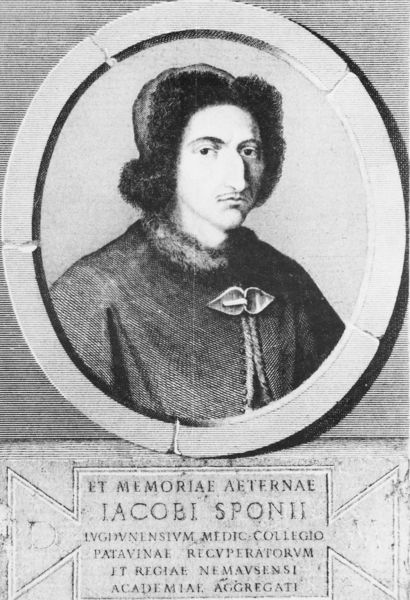
Titel: Jacob Spon
Institution: Lyon, Bibliothek Municipale
Schlagwörter: gemälde, mann, umhang, weiß, ausschnitt, haar, hut, nase, schwarz, zeichnung, blick, haube, jung, kappe, mütze, schnurrbart, augen, gesicht, kragen, pelz, rahmen, tod, tot, hals, portrait, porträt, gewand, haare, kutte, mantel, brosche, brustbild, kinn, oval, fell, grafik, graphik, inschrift, medaillon, druck, druckgraphik, druckgrafik, stich, beschriftung, jüngling, junger mann, garb, verstorben, andacht, augenbraun, pelzmütze, pelzkappe, oberlippenbart, gedenken, kupferstich, erinnerung, krumm, umahng, russisch, latein, fibel, jakob, seriendruck, gragen, erinnerungen, jacob, nachruf, ge, jacobi, spon, in memoriae, verstorbe, jacobie sponjii, sponii, posn, sponi, höckernase, nachruff